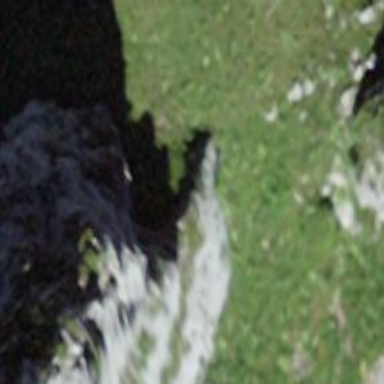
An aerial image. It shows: Natural cliff.